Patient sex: F
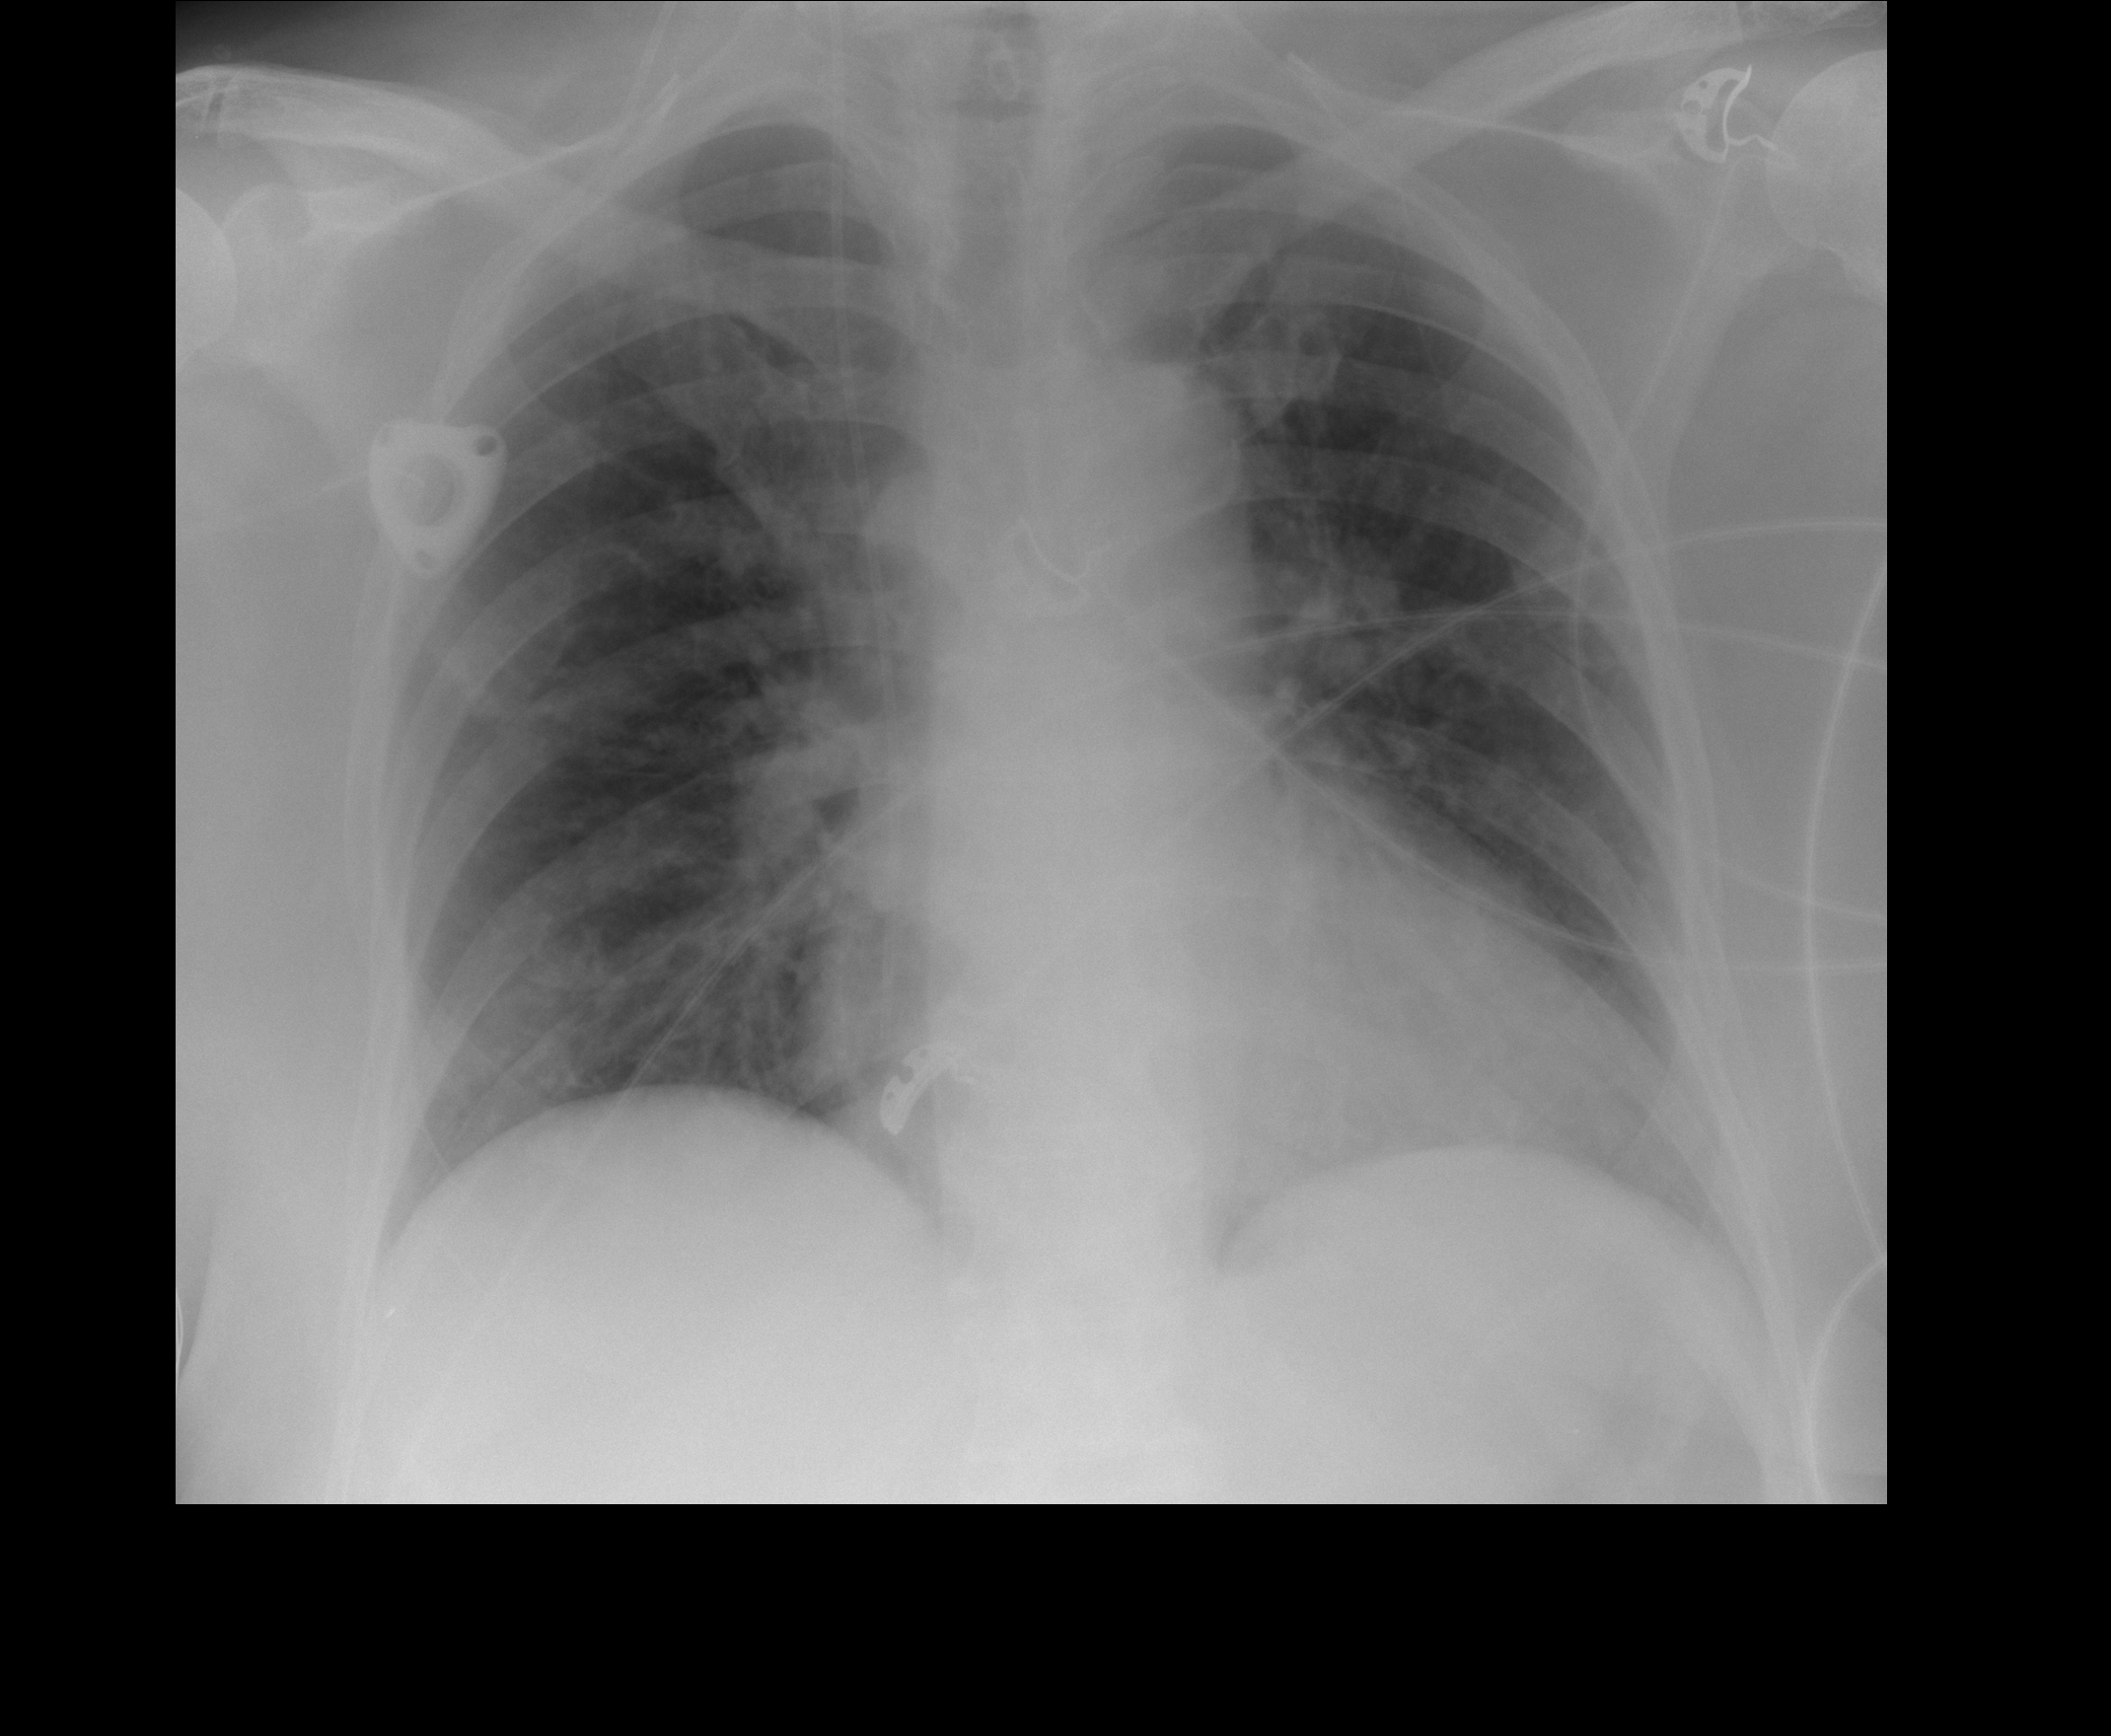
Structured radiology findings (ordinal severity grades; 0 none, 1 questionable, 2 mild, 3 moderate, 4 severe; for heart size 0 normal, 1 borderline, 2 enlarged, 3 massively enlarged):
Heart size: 0
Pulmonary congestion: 1
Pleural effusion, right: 0
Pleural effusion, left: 0
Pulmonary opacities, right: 0
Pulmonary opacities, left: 0
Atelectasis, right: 0
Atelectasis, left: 0